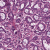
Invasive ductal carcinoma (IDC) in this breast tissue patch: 1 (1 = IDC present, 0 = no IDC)